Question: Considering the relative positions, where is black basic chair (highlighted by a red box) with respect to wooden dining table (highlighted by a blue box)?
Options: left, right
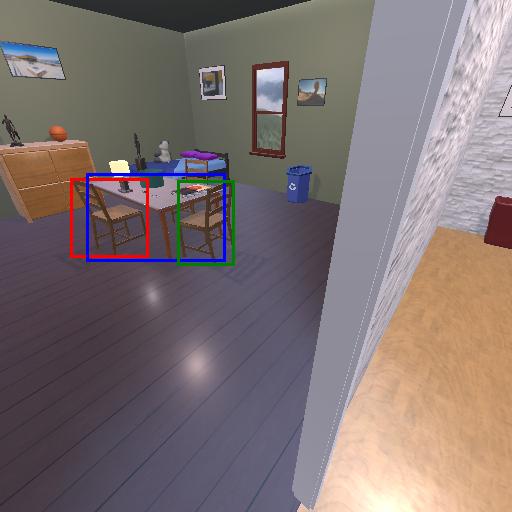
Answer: left